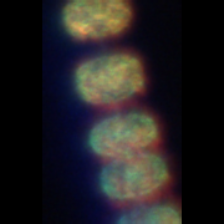
Taxon: Thalassiosira
Group: Diatoms